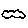
Label: cloud